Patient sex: M
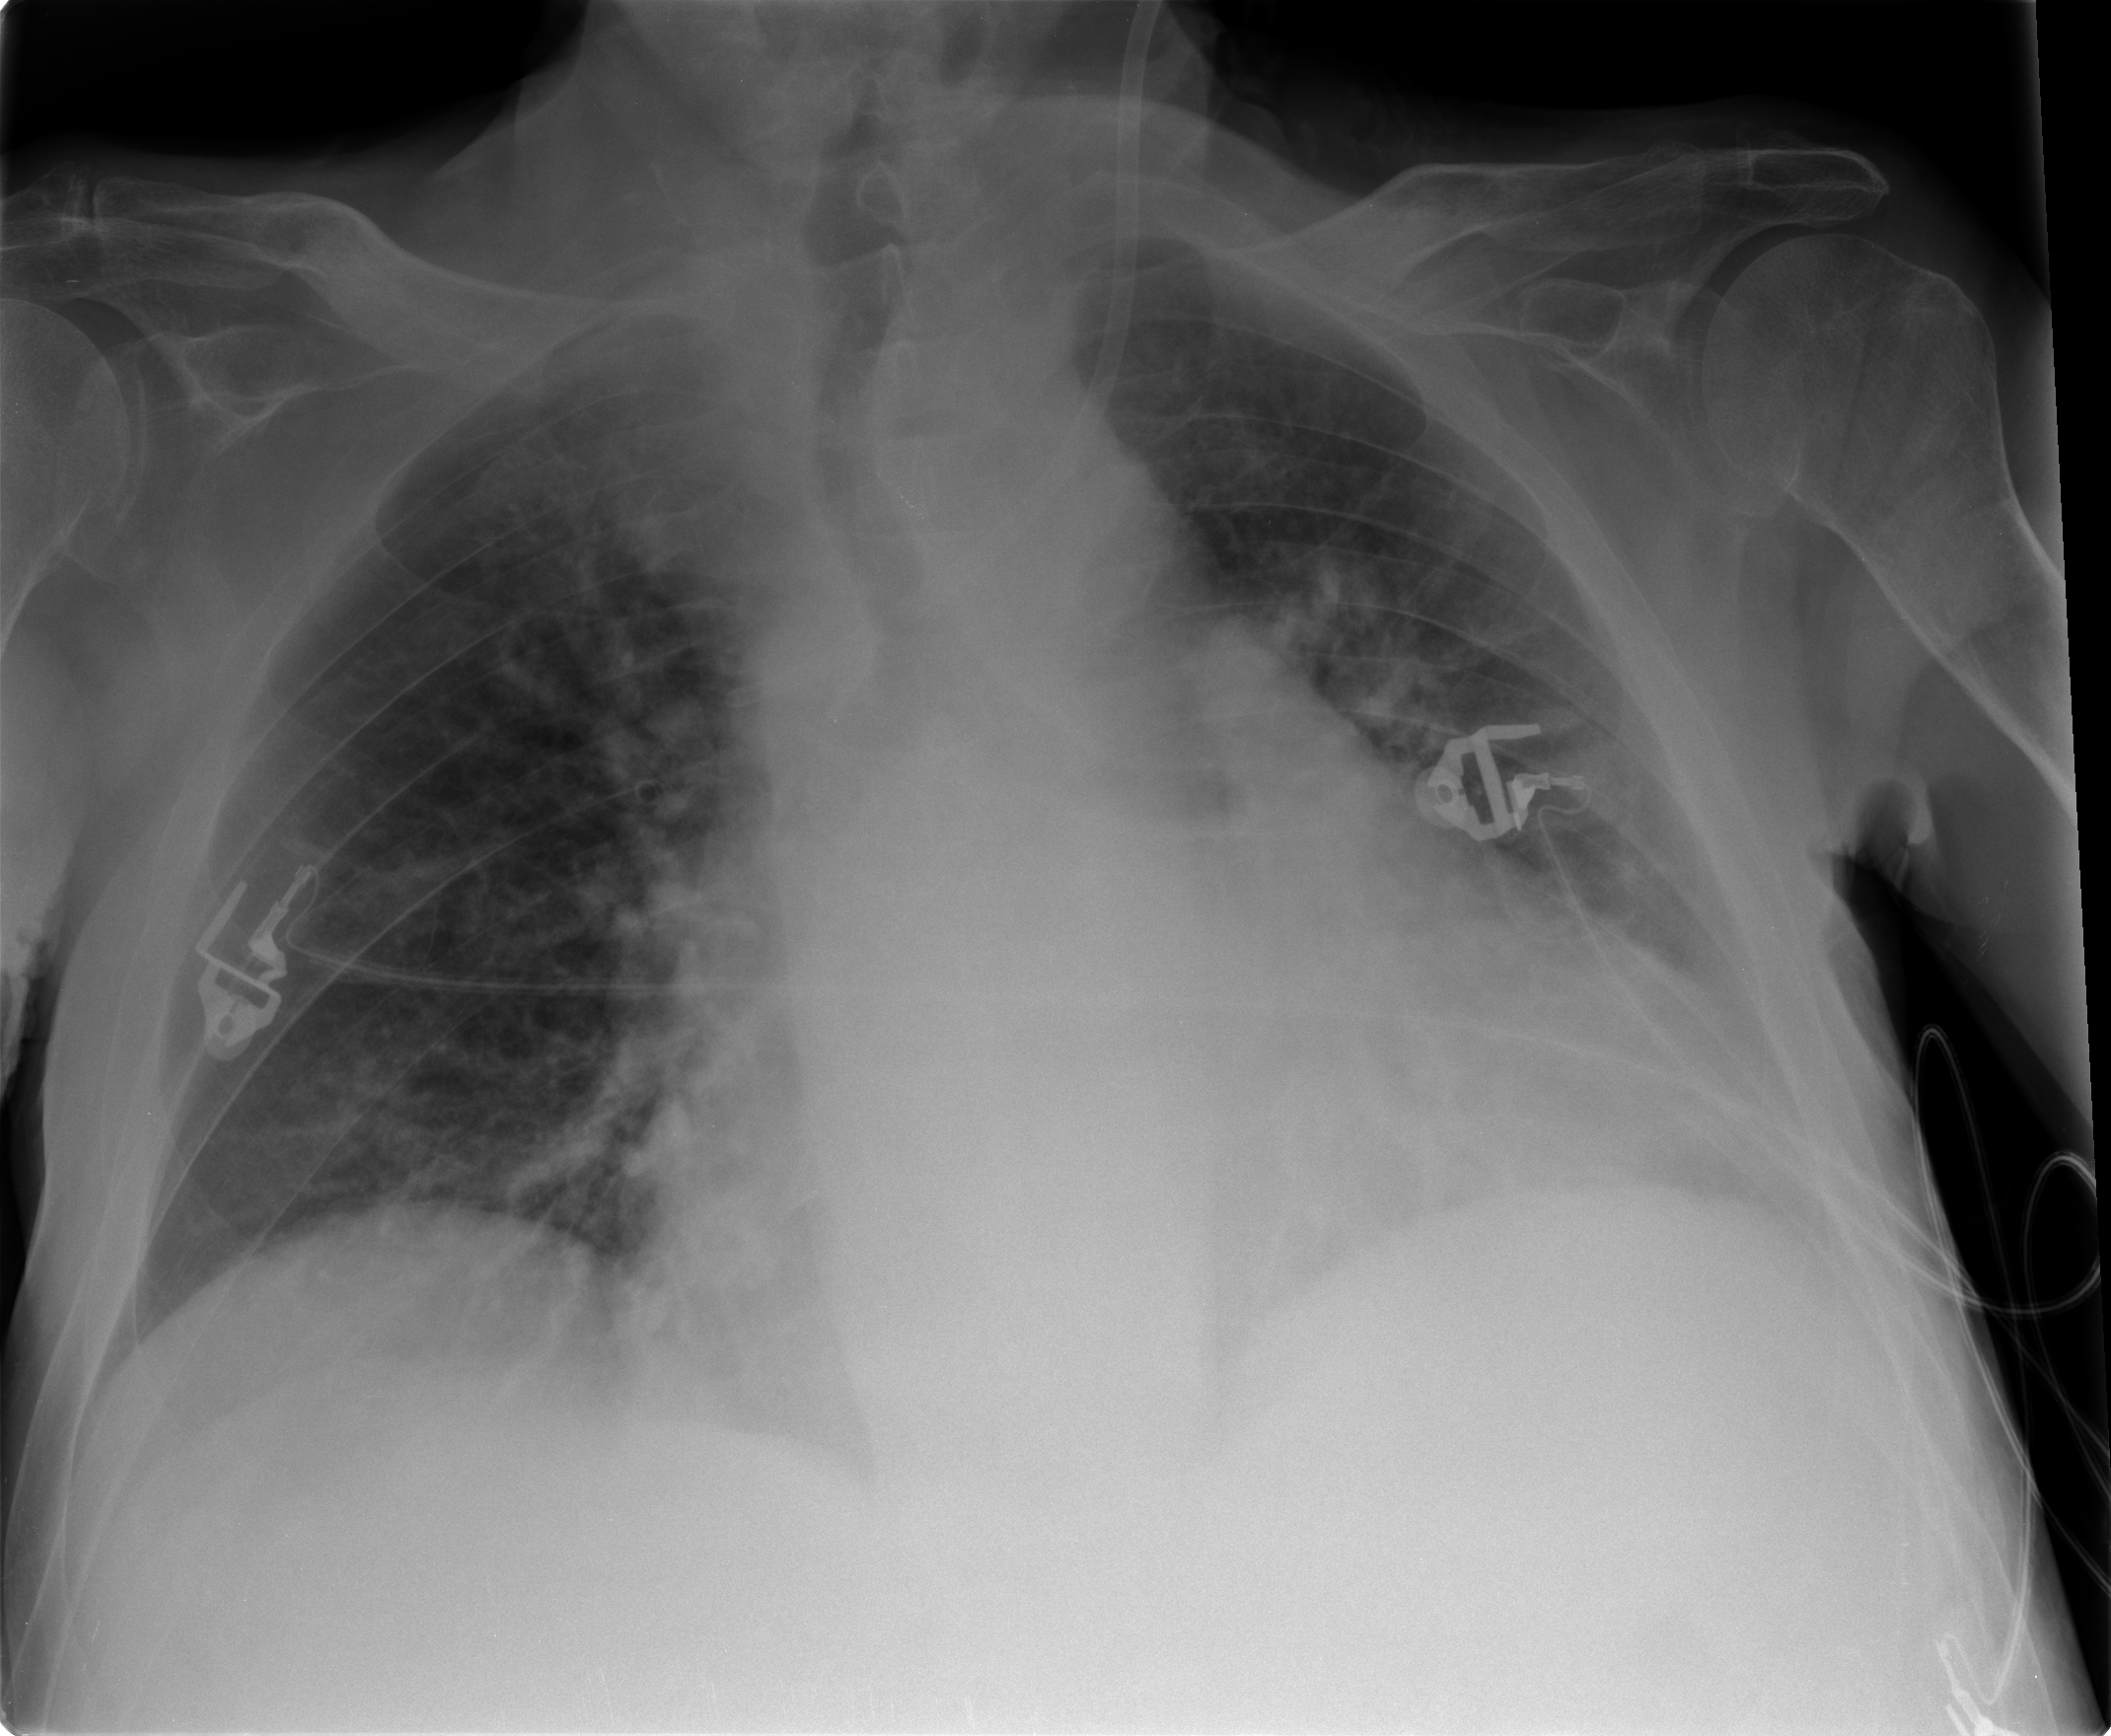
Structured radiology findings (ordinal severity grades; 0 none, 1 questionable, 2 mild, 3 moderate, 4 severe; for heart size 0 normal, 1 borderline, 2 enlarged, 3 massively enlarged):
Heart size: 3
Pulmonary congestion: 2
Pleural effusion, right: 0
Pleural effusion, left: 0
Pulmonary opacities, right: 0
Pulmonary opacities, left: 0
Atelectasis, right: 0
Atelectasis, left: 2